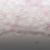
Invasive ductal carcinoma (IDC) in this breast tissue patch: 0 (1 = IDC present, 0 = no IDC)